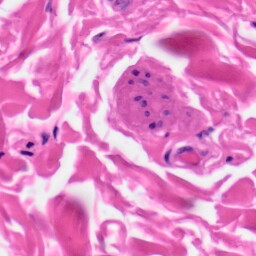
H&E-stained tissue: Skin